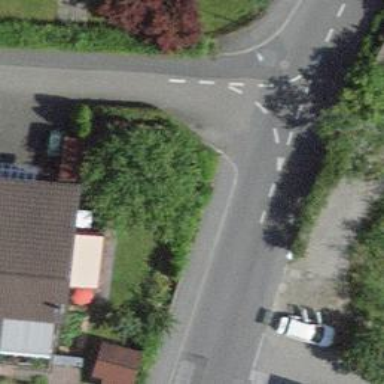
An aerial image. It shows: Kerb serving as barrier.